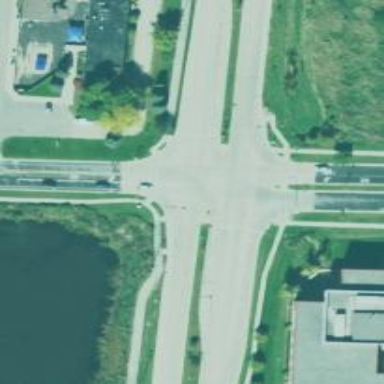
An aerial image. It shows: Crossing on footway.